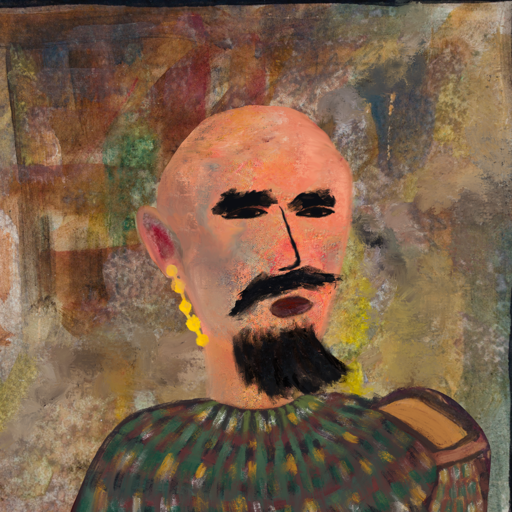
Background: Mosgoul, Head And Neck Side: Irani, Face Side: Mosgoul, Bust: After_Raid, Hair Side: Blank, Head Accessory: Blank, Second Necklace: Blank, Necklace: Blank, Baby: Blank